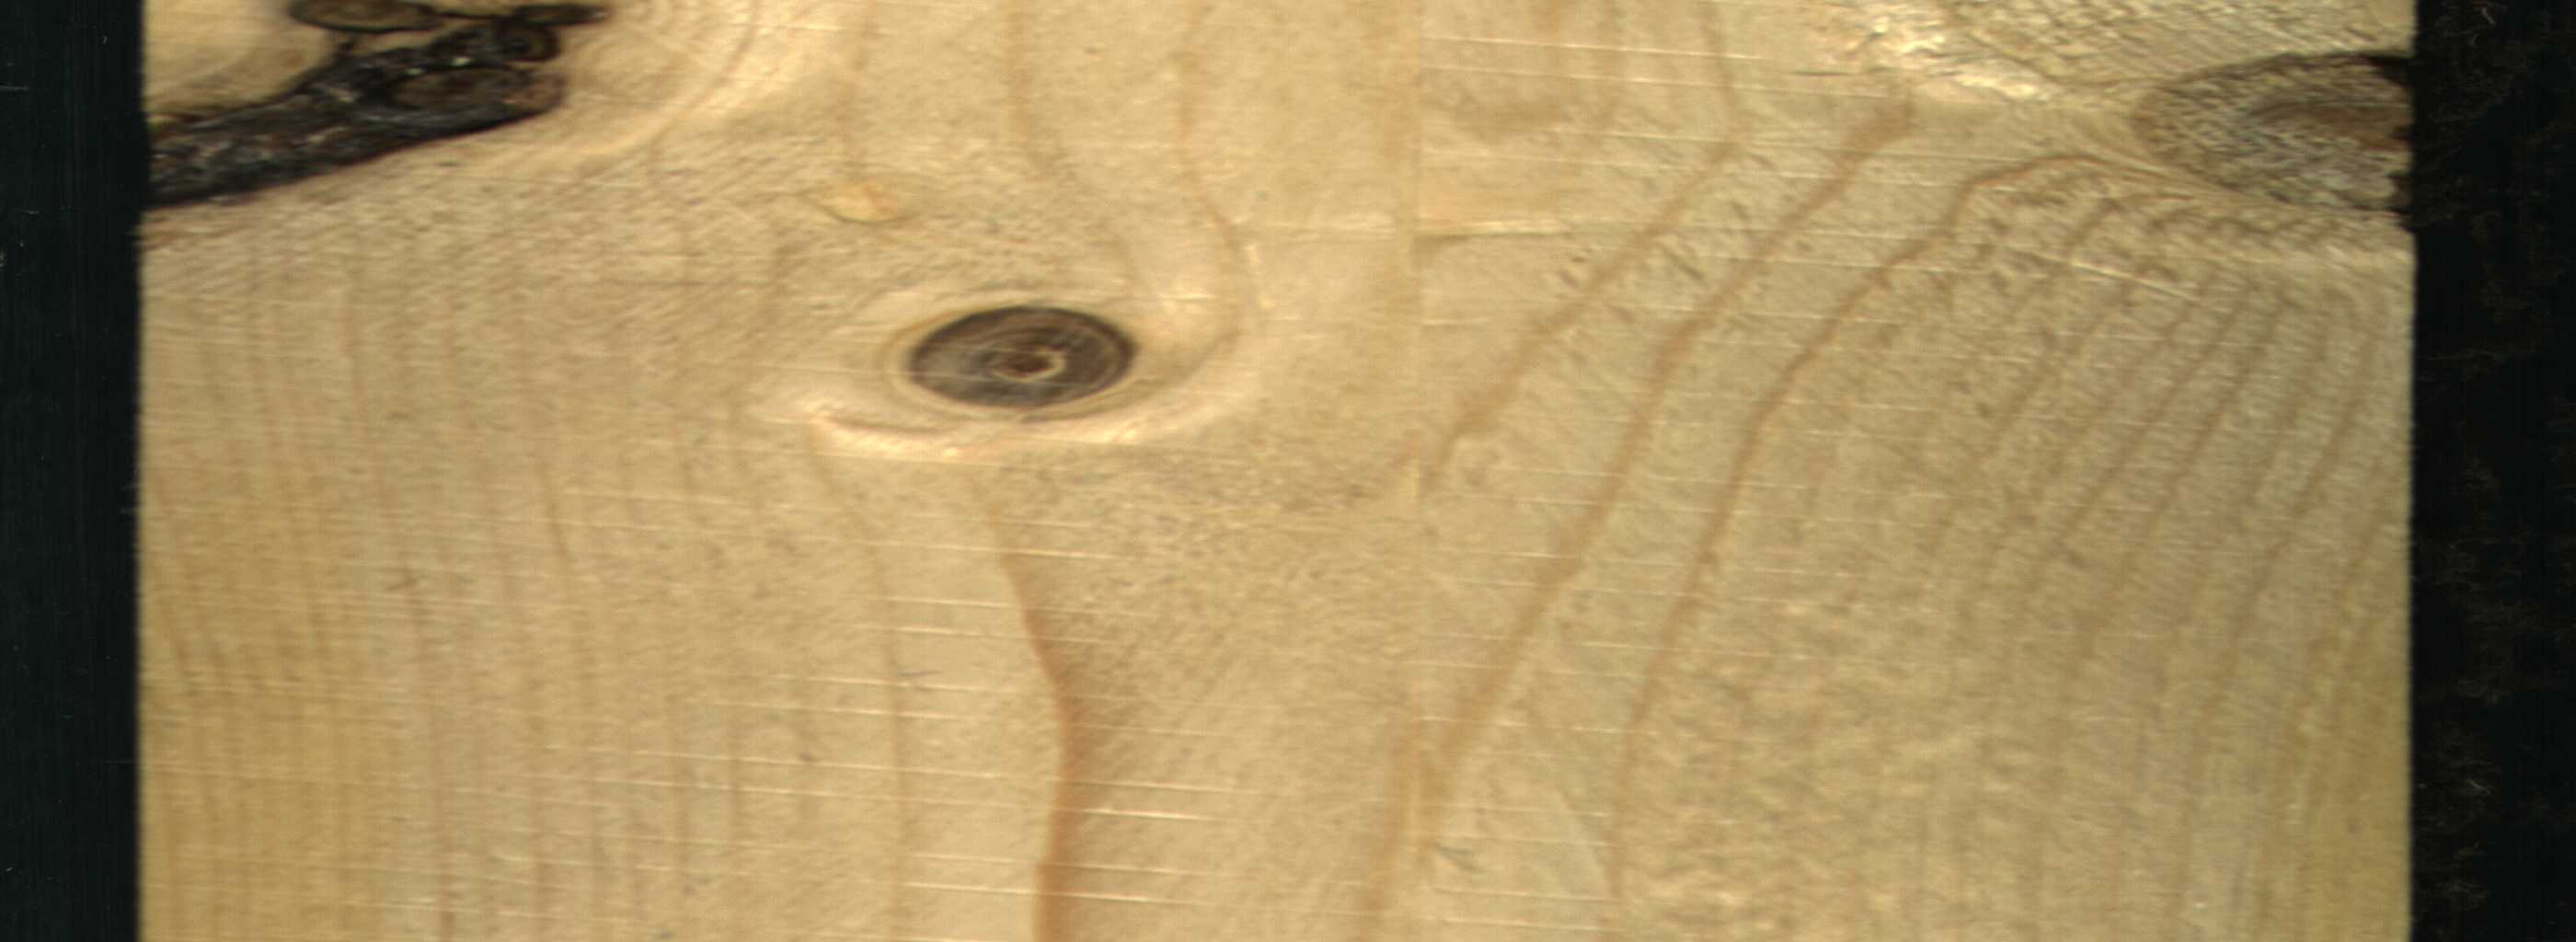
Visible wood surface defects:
Dead_Knot
Dead_Knot
Live_Knot